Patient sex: M
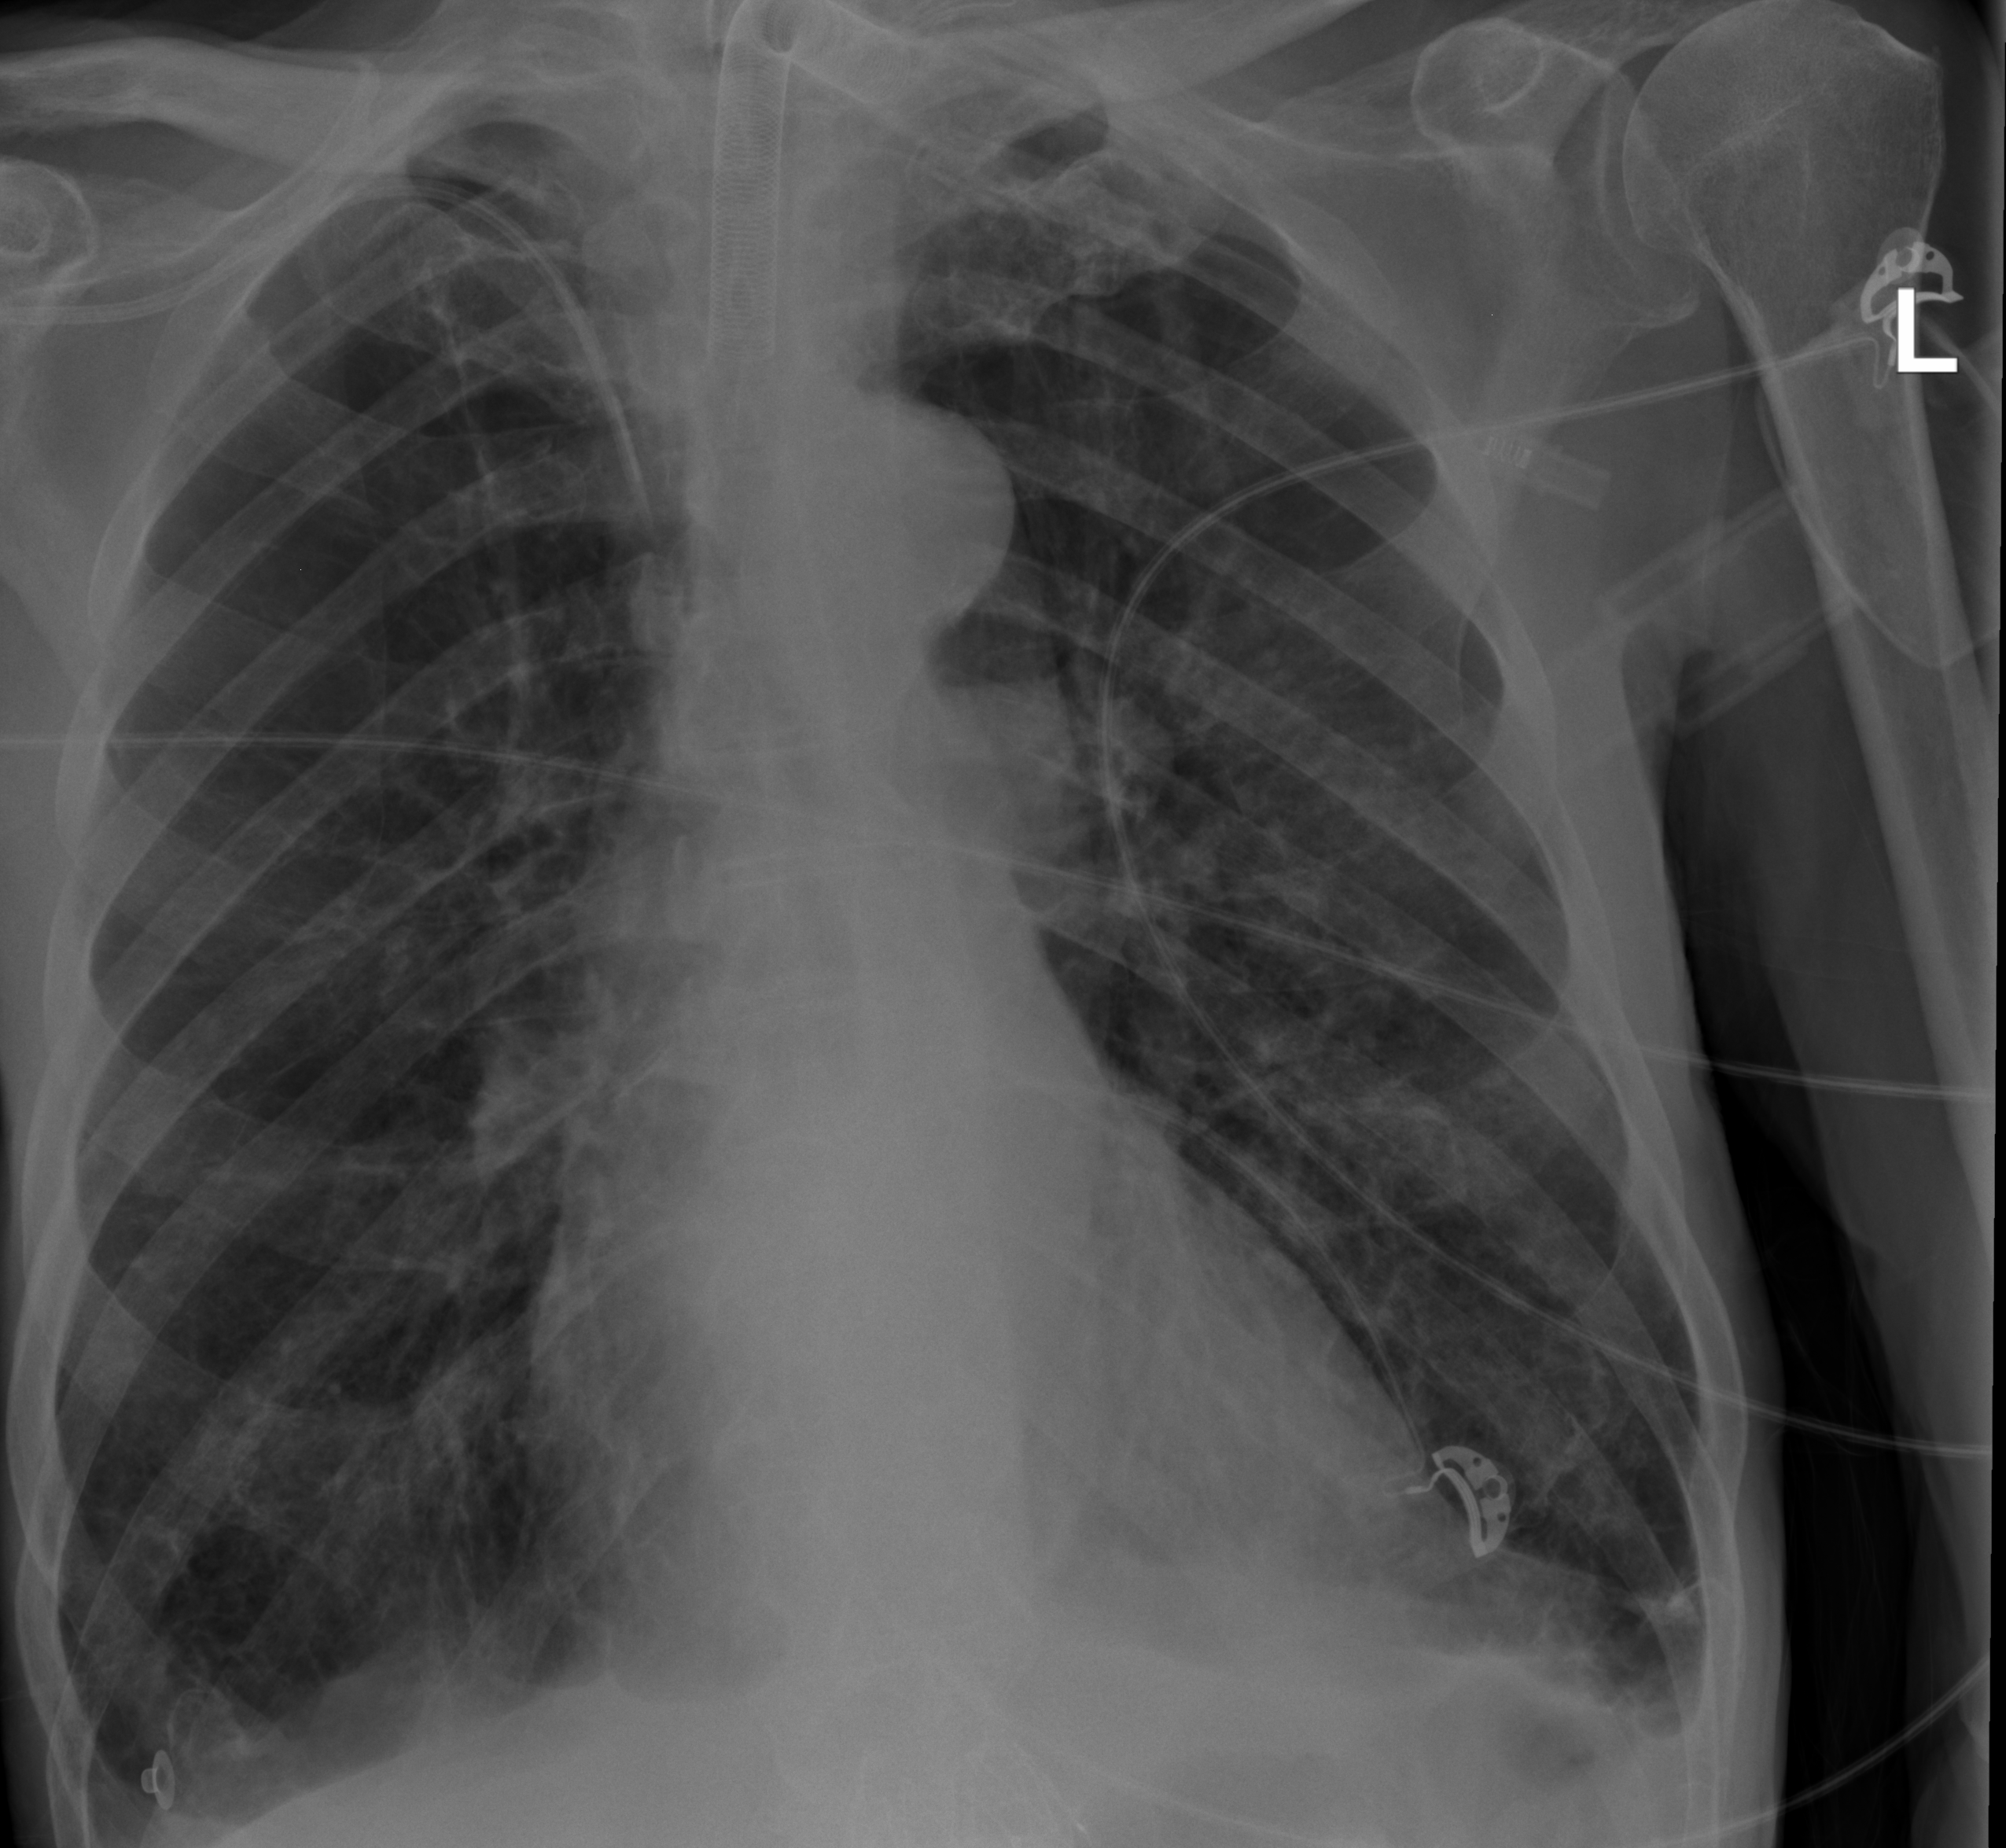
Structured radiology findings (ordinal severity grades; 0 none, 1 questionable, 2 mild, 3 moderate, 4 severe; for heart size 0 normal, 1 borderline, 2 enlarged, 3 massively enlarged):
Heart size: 0
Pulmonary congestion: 0
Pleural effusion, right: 0
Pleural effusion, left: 2
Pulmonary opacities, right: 0
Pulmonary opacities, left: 0
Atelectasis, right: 2
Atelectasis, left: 2